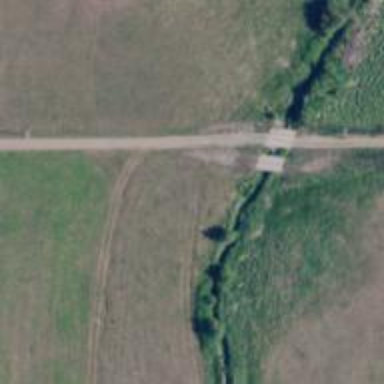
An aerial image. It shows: Abandoned road.